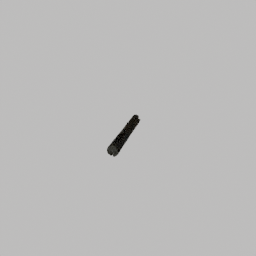
Label: architecture